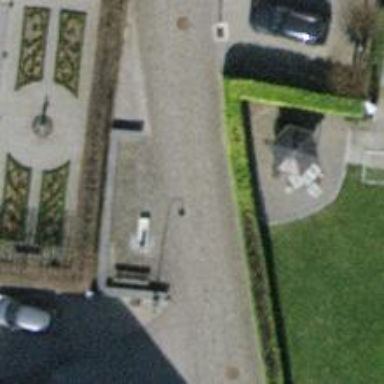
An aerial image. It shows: Fountain.